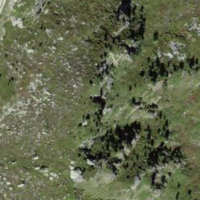
EUNIS habitat code: 26
Species observed at this site:
Prunella collaris